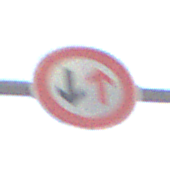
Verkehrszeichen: VorrangDesGegenverkehrs
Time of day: Midday
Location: Outdoor (RoadRail)
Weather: PartlyCloudy
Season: NotSpecified
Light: Natural